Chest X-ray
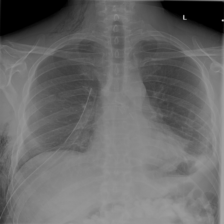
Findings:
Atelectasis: negative
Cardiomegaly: negative
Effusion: positive
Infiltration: negative
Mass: negative
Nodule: negative
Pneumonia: negative
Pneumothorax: negative
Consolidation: negative
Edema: negative
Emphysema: positive
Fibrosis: negative
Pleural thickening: positive
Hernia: negative